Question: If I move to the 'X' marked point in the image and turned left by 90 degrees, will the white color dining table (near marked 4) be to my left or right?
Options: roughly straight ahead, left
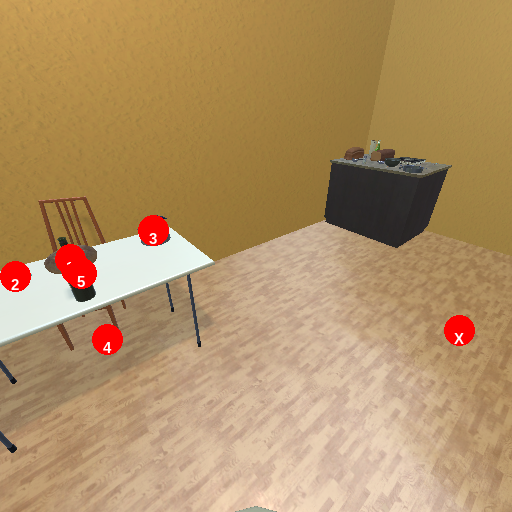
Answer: roughly straight ahead